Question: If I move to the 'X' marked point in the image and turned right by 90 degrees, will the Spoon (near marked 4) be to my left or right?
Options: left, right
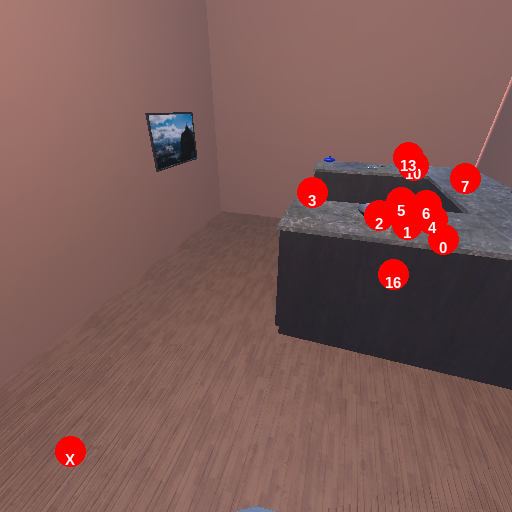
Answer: left